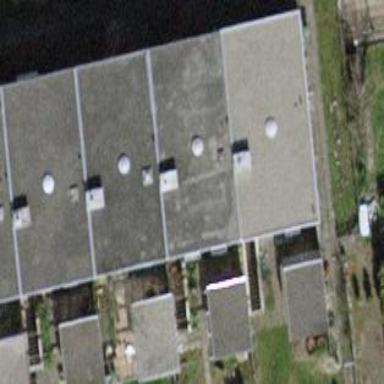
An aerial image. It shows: Building with flat roof.